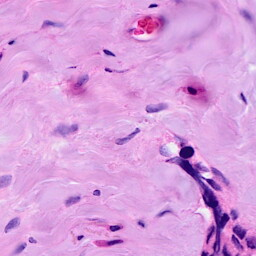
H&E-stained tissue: Breast